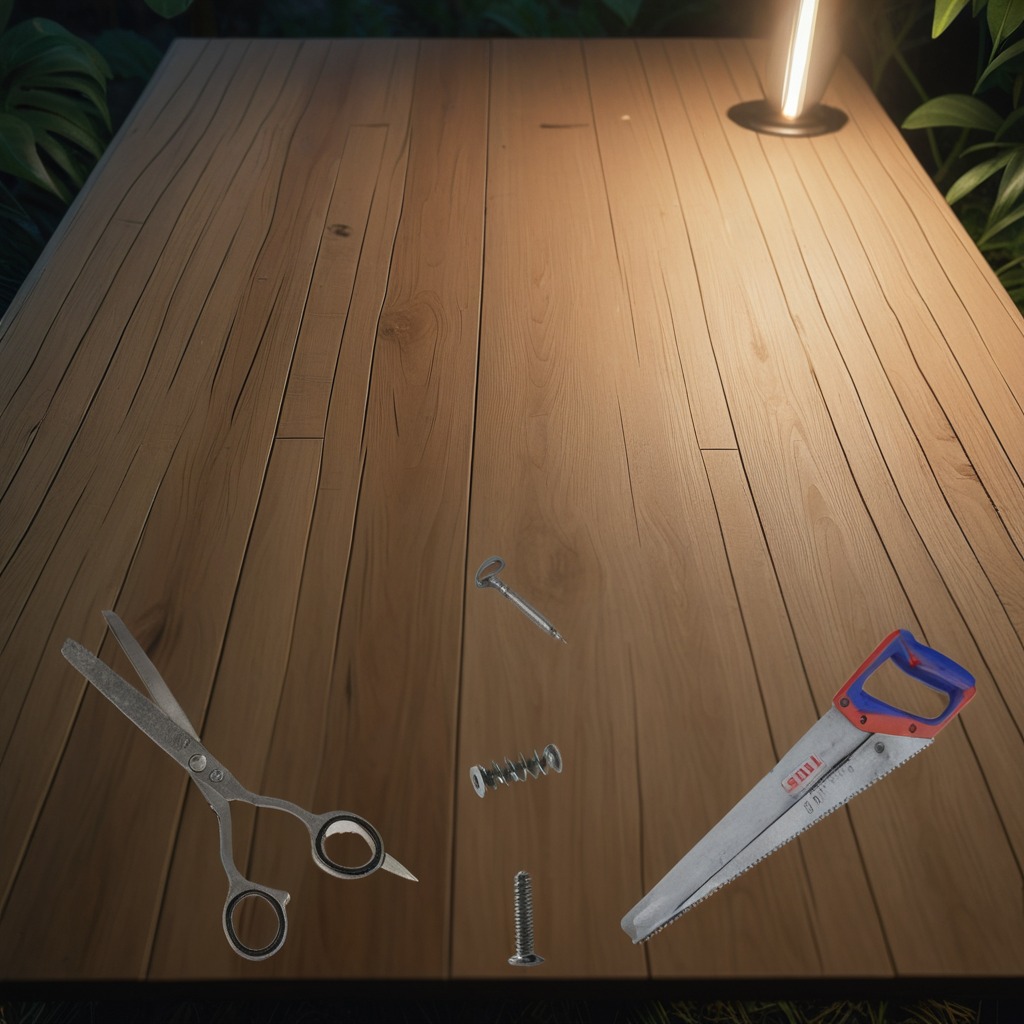
A metal machine screw, an iron nail, a coiled metal spring, a handheld metal saw, and a pair of scissors are lying on the wooden table inside a jungle field workshop tent at night.